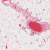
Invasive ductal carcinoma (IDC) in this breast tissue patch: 0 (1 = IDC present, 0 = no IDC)